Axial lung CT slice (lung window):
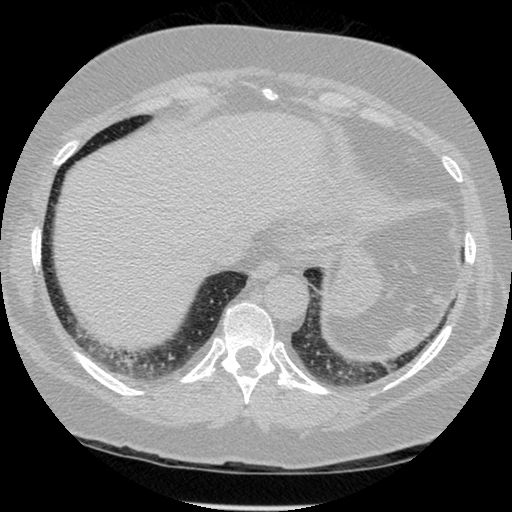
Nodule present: no